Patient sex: M
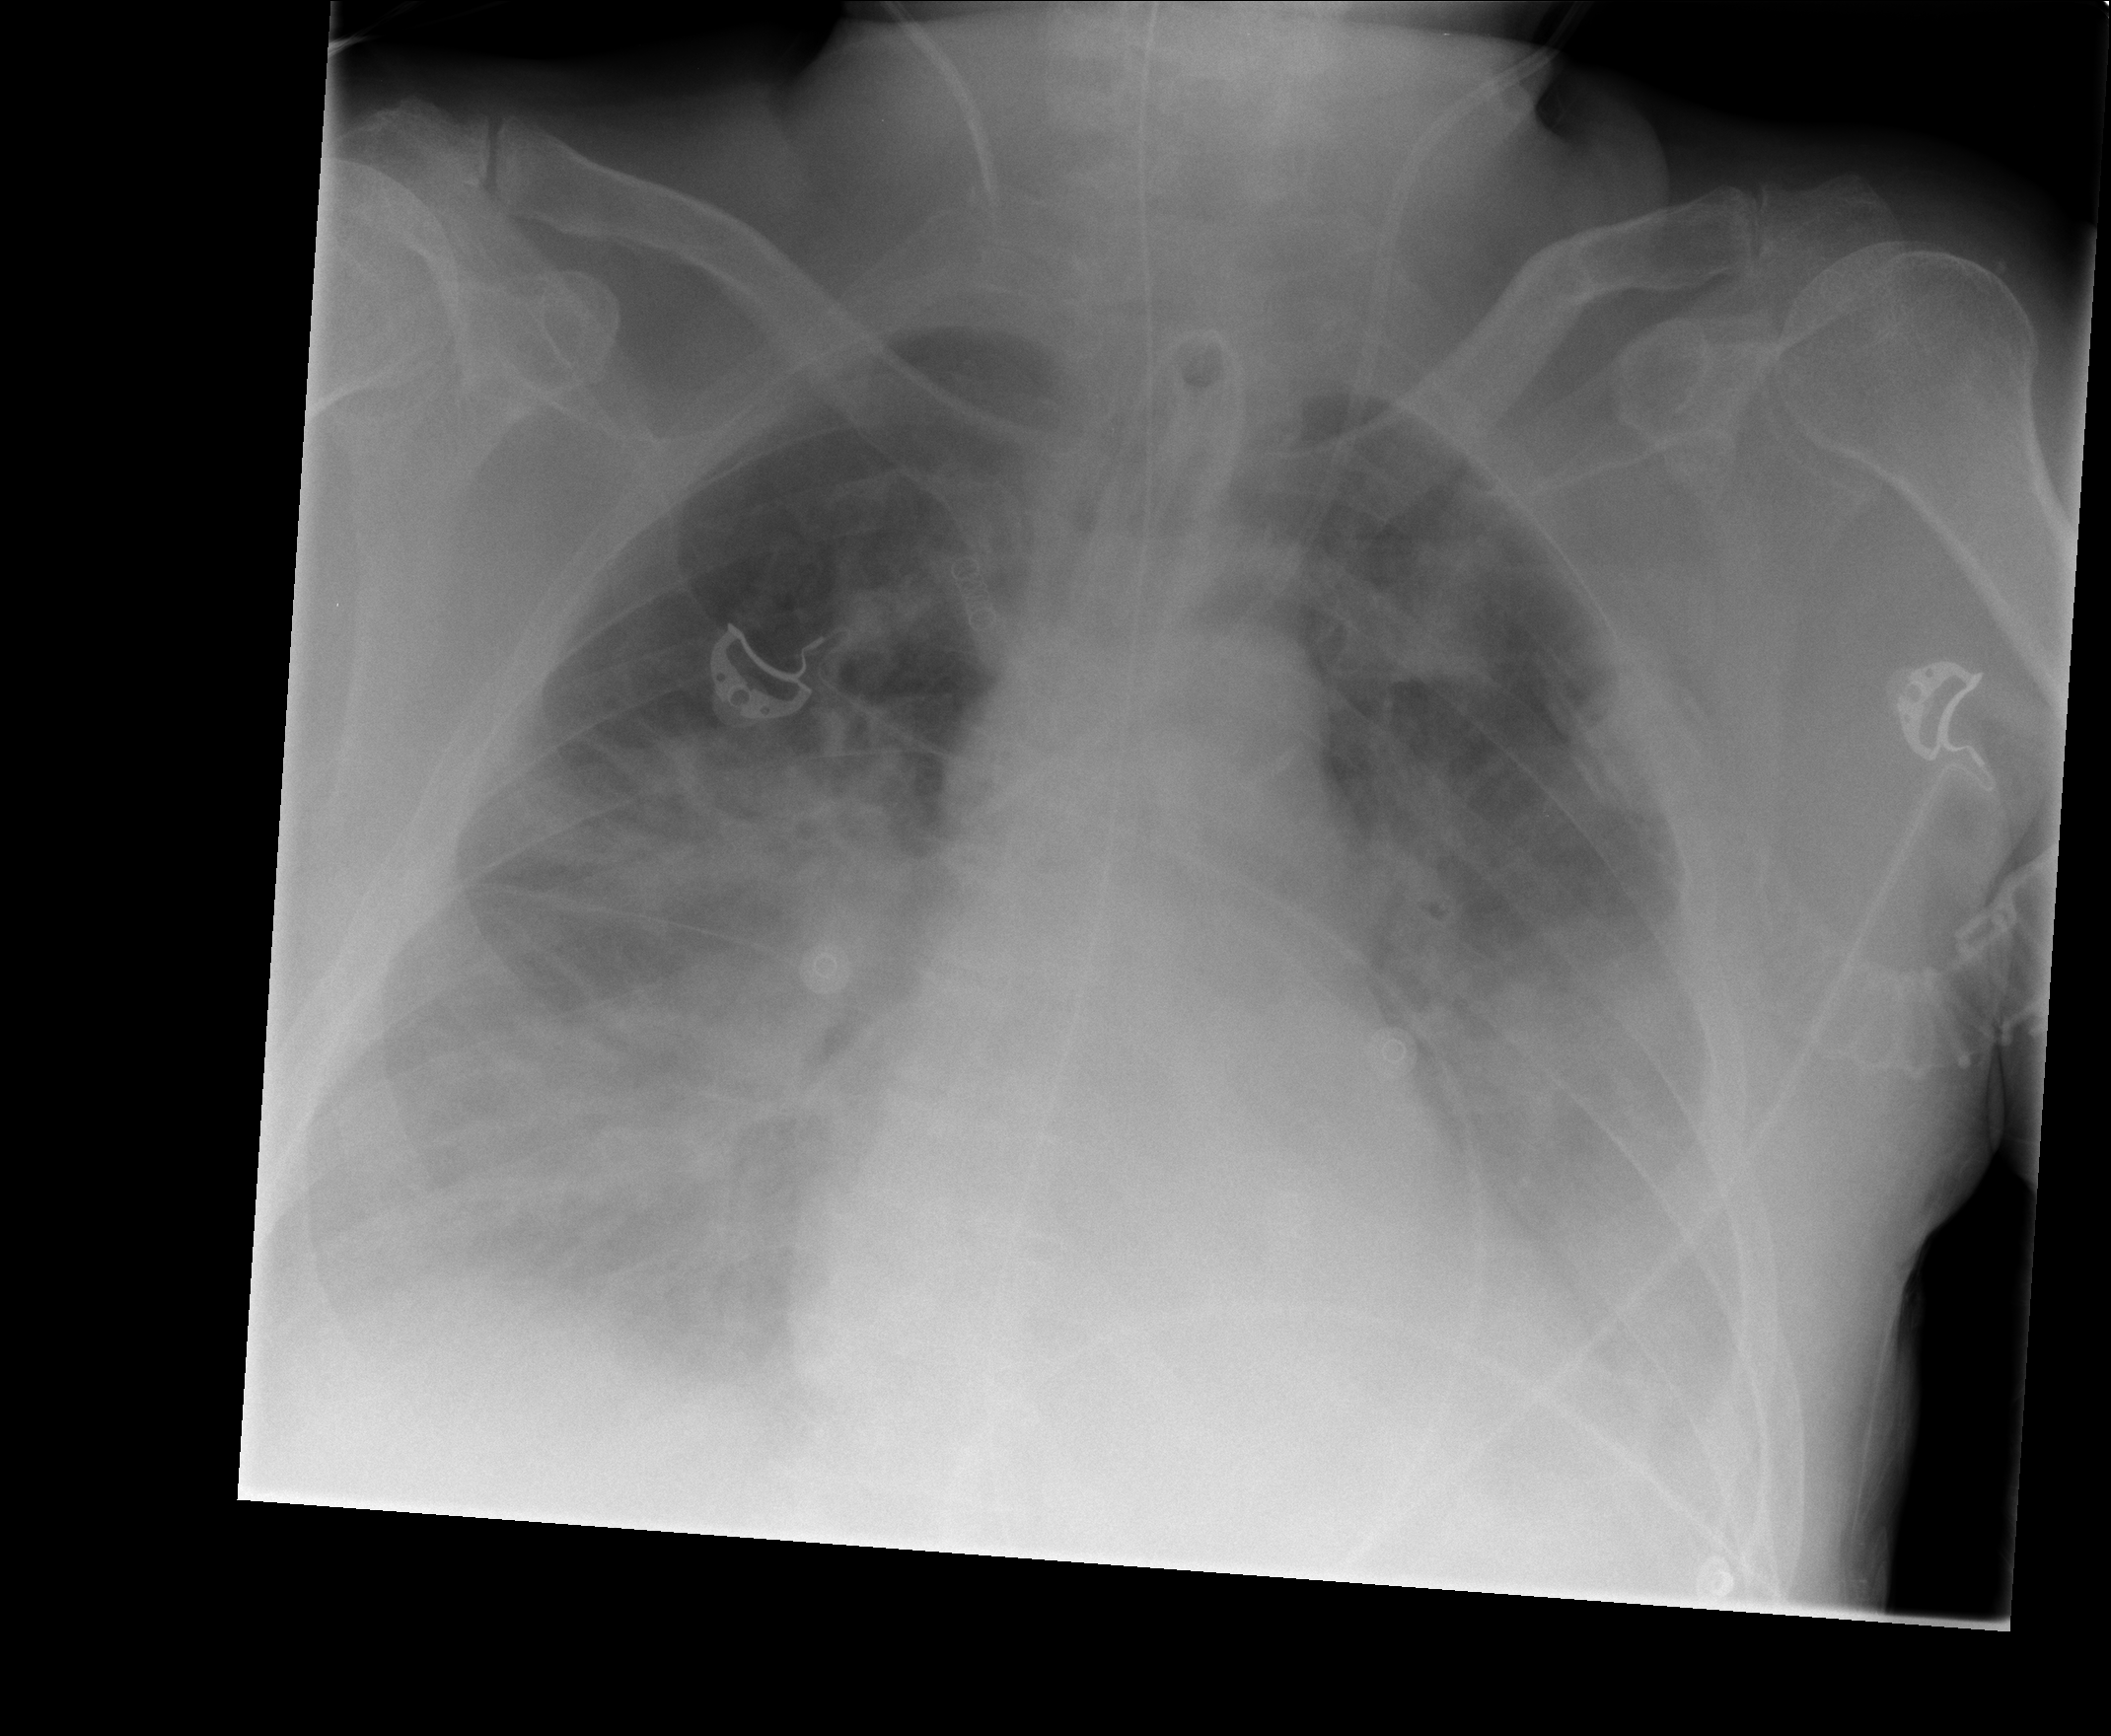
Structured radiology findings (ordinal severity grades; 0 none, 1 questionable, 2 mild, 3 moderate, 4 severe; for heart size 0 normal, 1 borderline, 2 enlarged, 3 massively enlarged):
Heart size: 2
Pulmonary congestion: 2
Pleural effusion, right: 2
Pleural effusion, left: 2
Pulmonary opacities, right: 3
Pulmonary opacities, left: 2
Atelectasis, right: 0
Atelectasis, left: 2